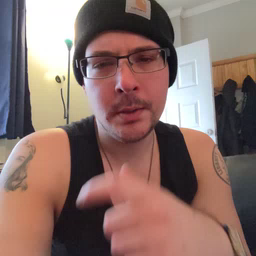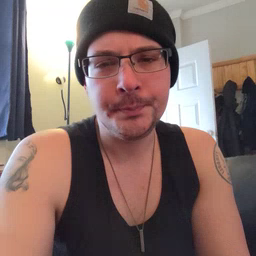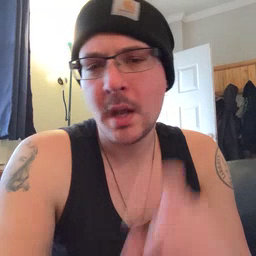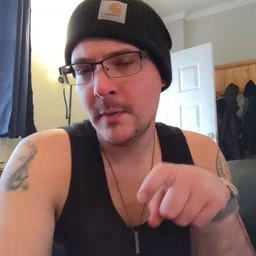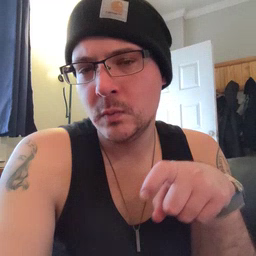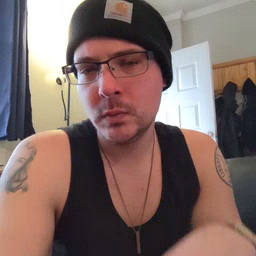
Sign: haveto